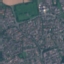
Land use / land cover: Residential